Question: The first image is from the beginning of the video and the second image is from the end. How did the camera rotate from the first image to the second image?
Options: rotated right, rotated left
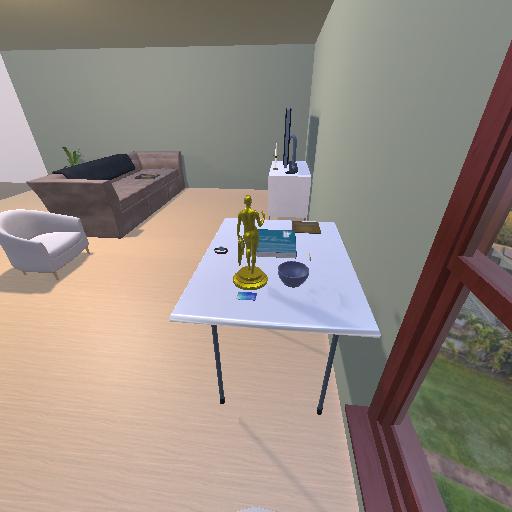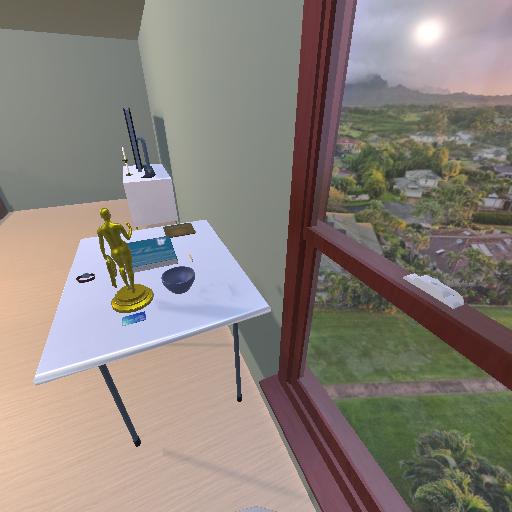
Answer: rotated right